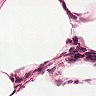
Metastatic tissue present: no